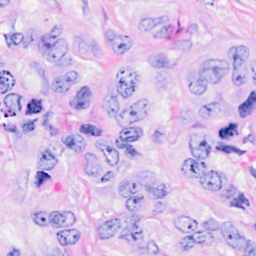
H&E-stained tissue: Breast